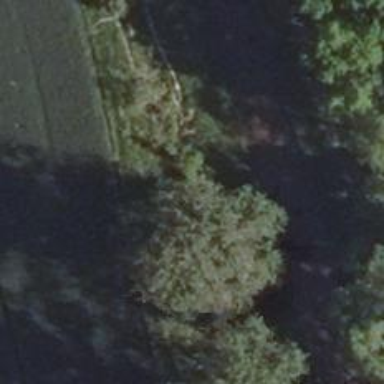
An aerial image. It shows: Row of deciduous broadleaved trees.